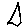
Label: triangle